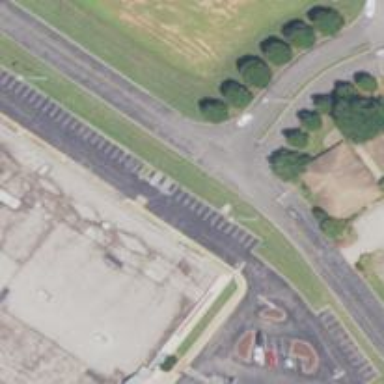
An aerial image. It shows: Road with stop sign.